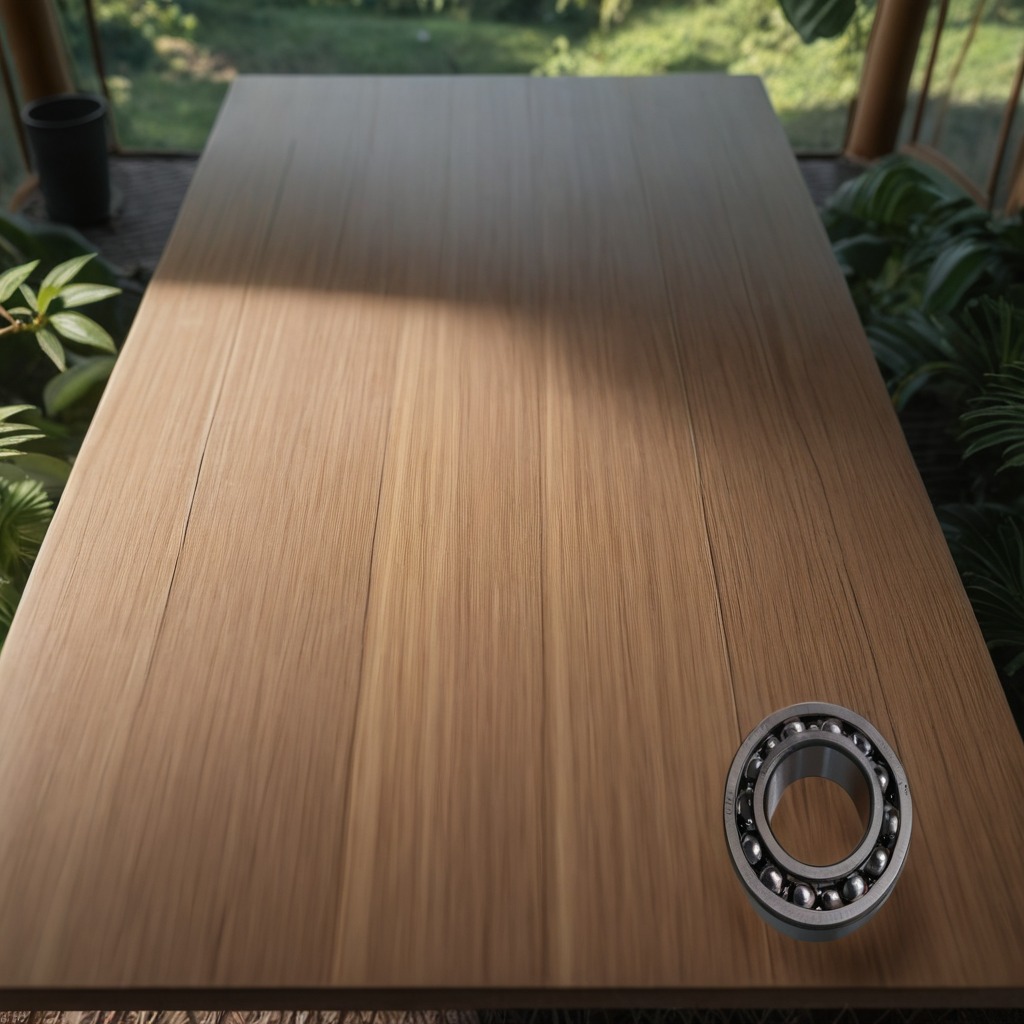
A metal ball bearing lies on a wooden table inside a jungle field workshop tent humid ambient light worn but